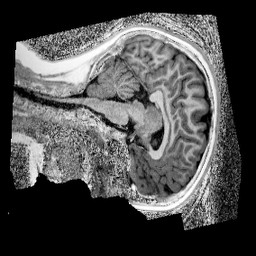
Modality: UNIT1_denoised
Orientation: sagittal
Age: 9
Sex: female
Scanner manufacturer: siemens
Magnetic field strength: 3 T
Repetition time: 4 s
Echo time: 0.00299 s